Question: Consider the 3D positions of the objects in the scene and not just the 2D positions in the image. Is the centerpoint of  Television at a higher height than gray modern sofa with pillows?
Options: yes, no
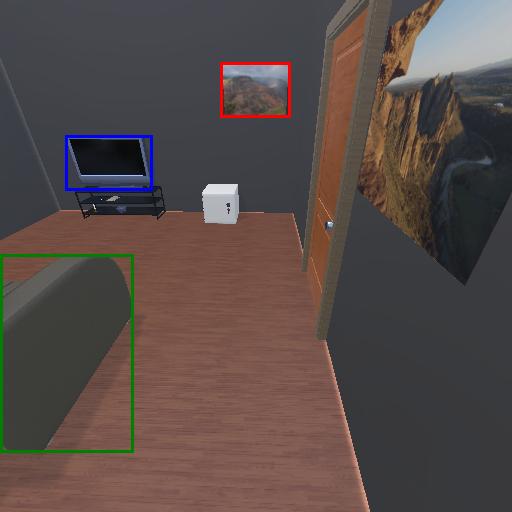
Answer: yes